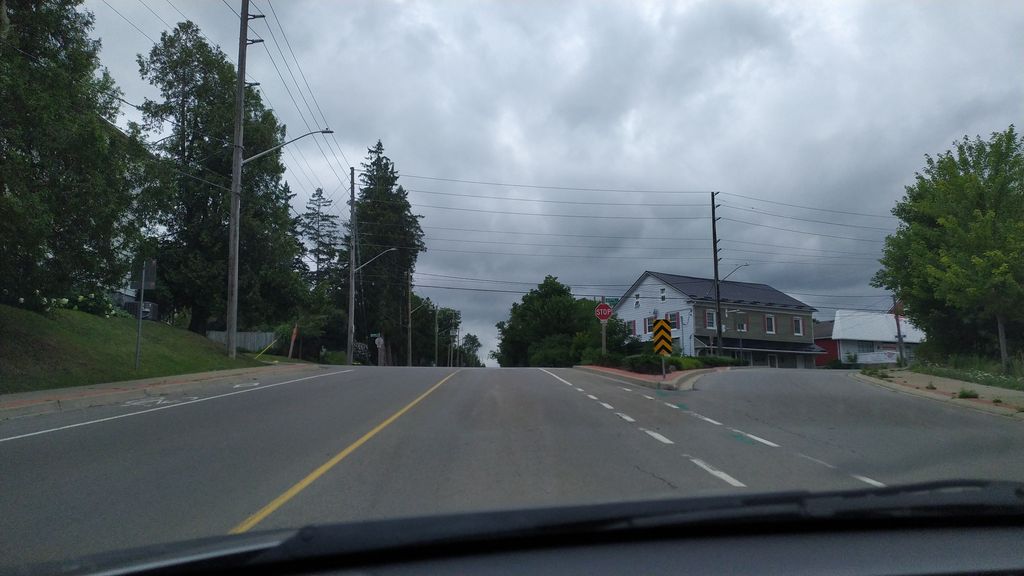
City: kitchener-waterloo